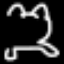
Label: frog